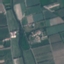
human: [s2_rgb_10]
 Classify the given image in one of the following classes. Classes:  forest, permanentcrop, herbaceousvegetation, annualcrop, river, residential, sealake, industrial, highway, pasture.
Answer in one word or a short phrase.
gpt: PermanentCrop